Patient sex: M
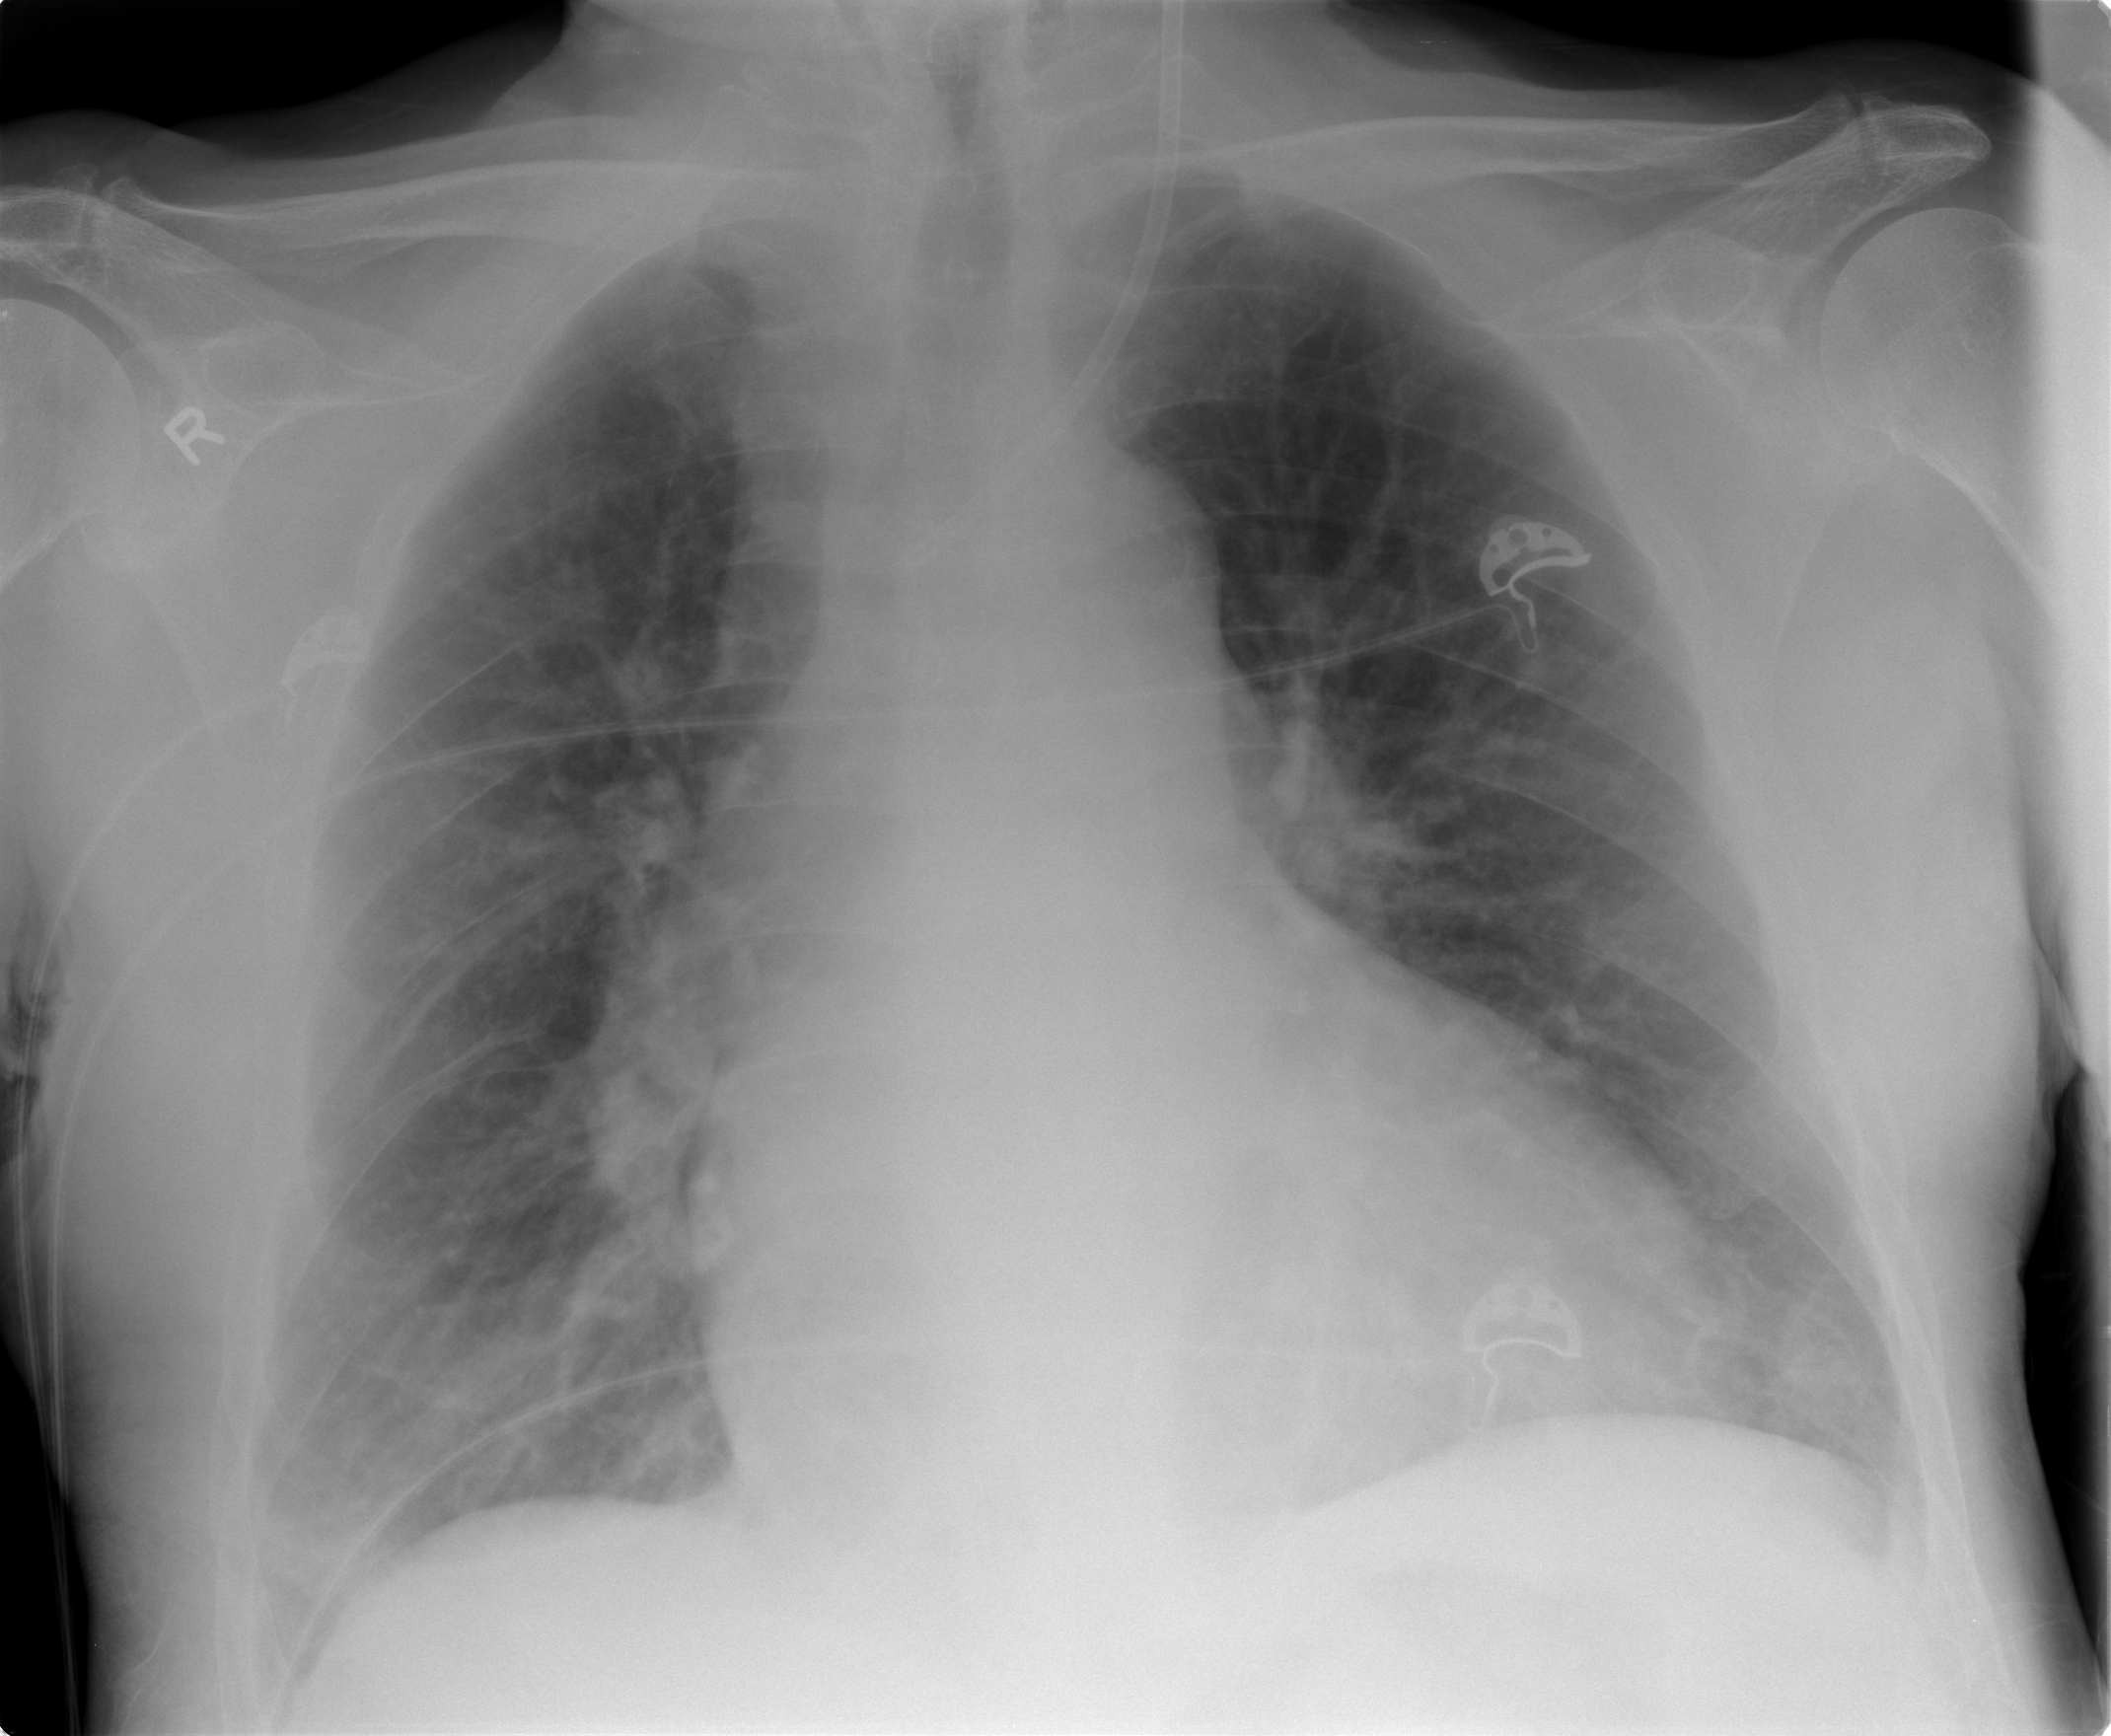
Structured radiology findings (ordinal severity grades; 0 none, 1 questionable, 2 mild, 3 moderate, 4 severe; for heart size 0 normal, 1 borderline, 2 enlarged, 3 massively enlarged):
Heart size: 2
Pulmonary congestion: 2
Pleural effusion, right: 1
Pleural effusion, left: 1
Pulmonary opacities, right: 0
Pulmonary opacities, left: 0
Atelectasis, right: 2
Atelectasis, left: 2